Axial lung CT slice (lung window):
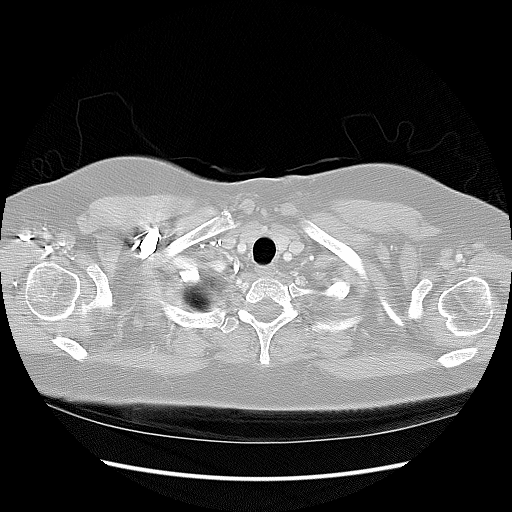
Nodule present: no